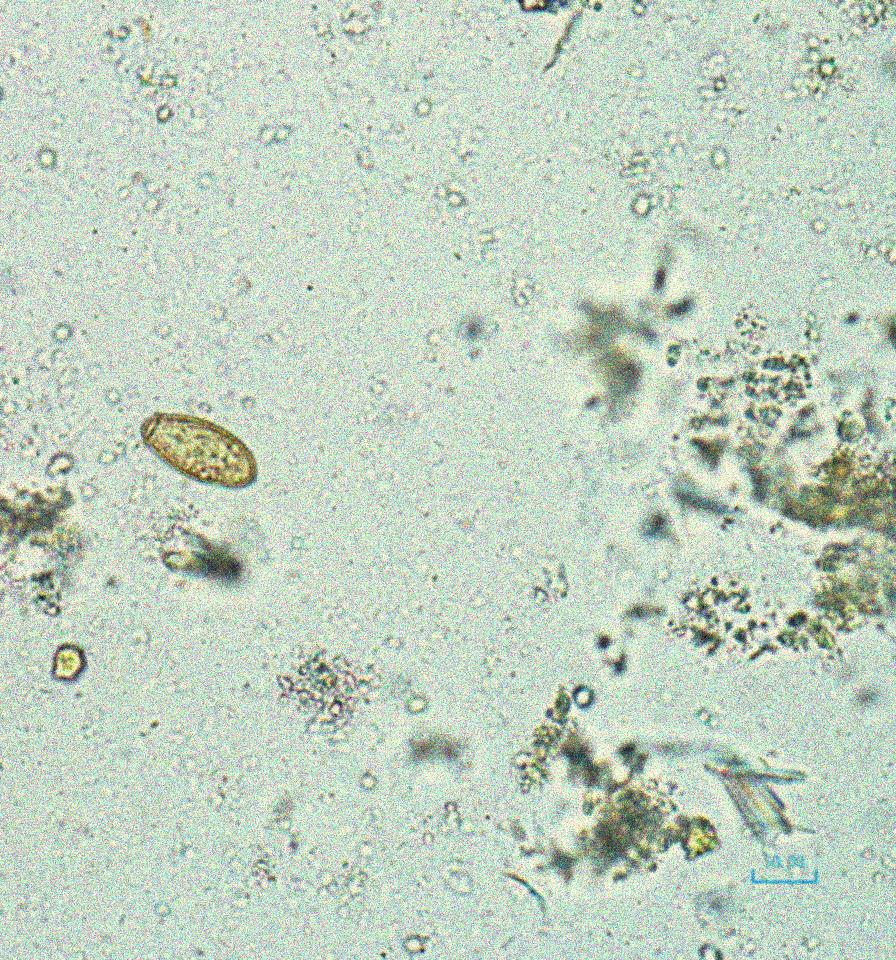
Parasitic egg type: Opisthorchis viverrine